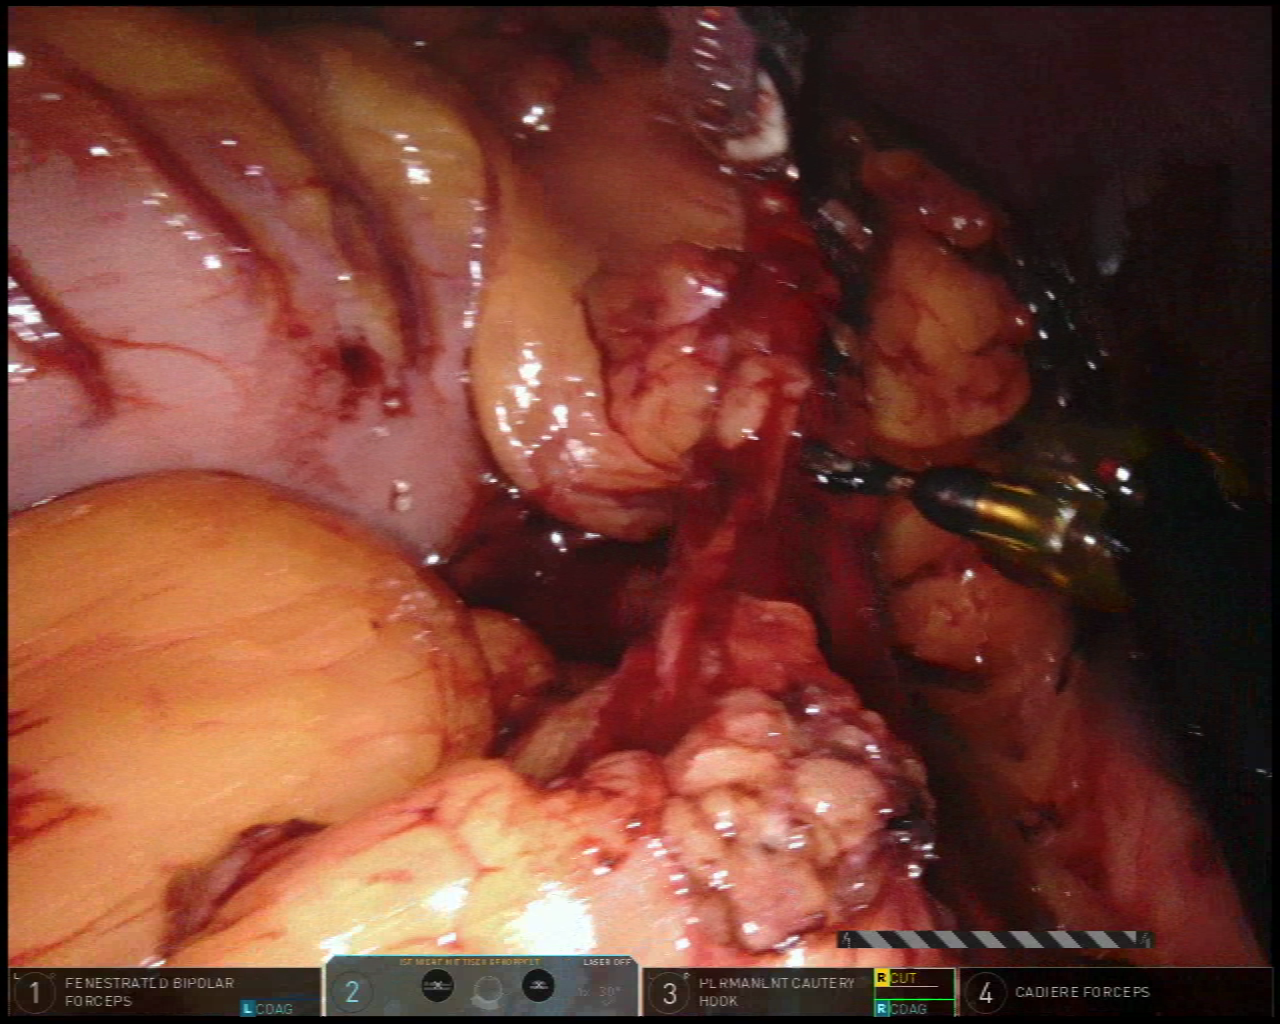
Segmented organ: stomach
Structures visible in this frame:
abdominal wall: yes
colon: yes
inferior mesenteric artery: no
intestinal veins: no
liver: no
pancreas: no
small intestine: no
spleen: no
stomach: yes
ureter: no
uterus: no
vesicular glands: no